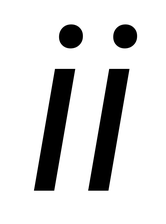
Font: Roboto-Italic_Italic